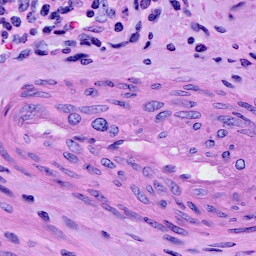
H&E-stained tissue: Cervix